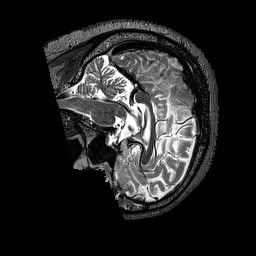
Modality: T2w
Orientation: sagittal
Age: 42
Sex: male
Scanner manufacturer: siemens
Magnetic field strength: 3 T
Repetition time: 3.2 s
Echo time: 0.567 s